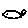
Label: fish